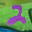
Label: 2